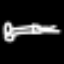
Label: leaf